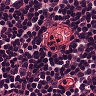
Metastatic tissue present: no